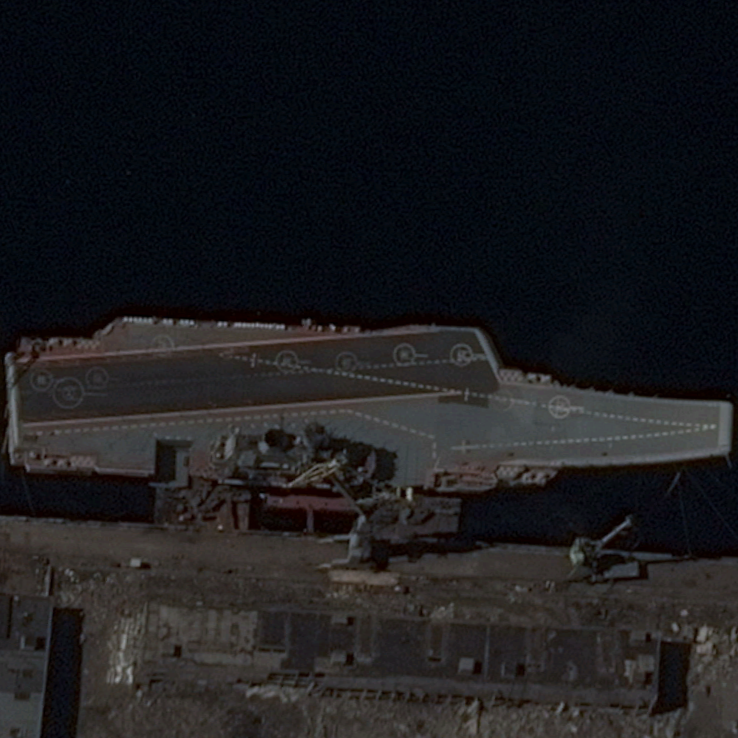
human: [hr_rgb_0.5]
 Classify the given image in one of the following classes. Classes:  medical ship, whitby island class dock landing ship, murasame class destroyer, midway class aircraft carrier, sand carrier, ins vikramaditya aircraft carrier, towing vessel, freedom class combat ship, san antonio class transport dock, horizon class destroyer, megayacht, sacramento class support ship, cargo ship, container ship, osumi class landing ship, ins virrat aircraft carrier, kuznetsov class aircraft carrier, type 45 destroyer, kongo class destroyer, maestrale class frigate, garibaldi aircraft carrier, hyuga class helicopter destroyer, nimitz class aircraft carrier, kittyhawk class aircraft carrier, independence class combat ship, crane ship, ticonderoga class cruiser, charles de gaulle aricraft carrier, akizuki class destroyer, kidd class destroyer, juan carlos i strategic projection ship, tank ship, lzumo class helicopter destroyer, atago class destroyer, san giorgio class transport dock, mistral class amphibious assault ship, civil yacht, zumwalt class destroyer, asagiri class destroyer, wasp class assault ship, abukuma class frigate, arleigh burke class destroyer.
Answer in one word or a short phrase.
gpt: Kuznetsov class aircraft carrier